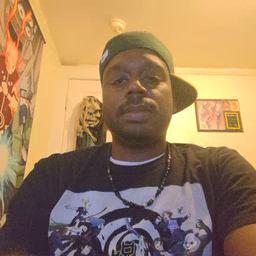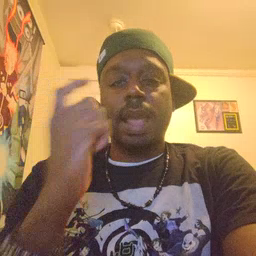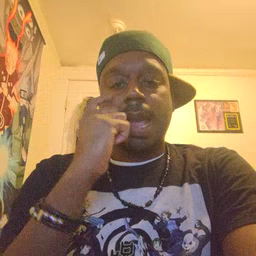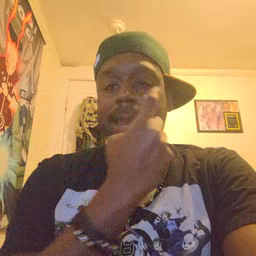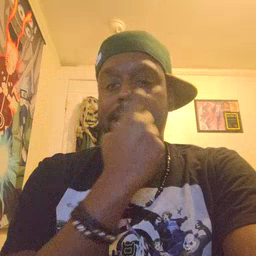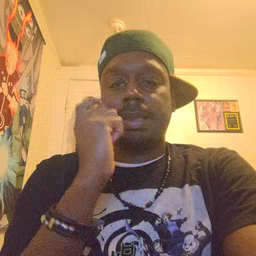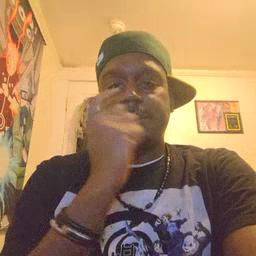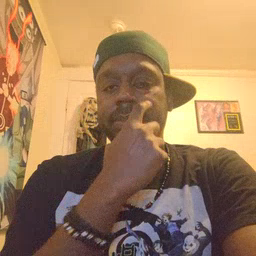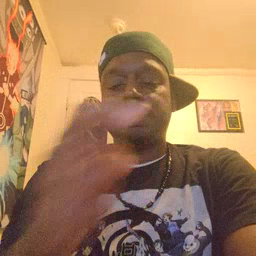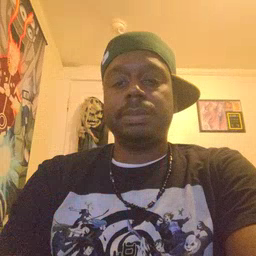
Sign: eye